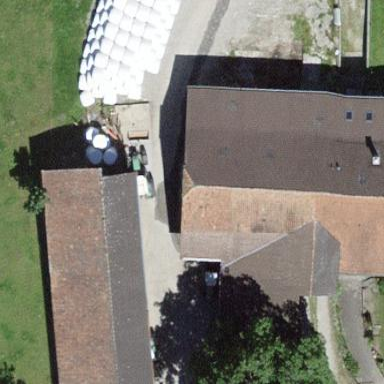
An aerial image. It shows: Farm building.